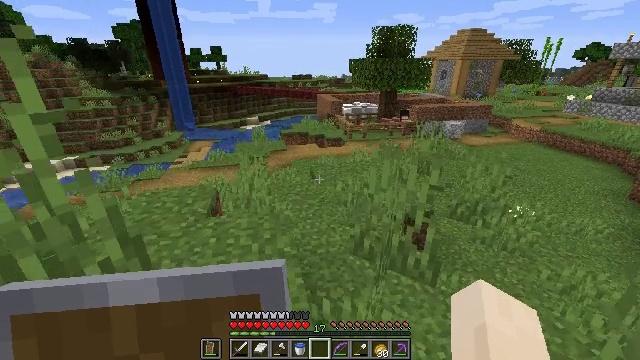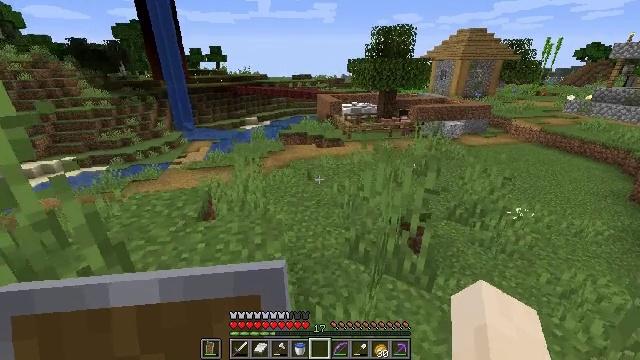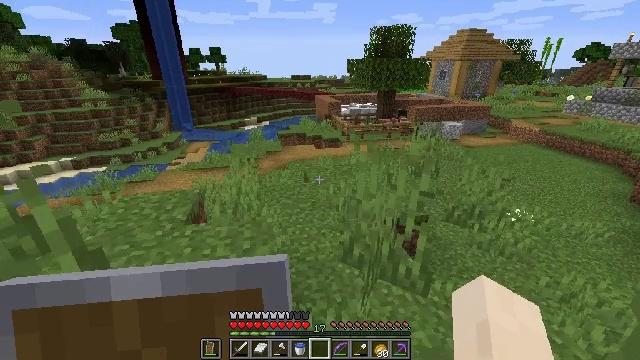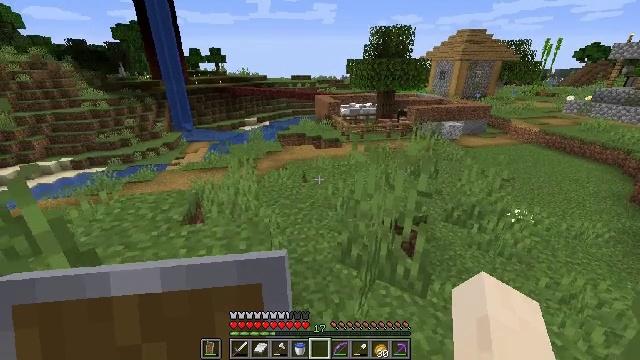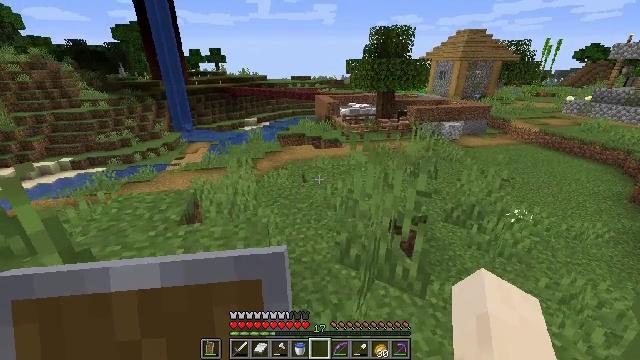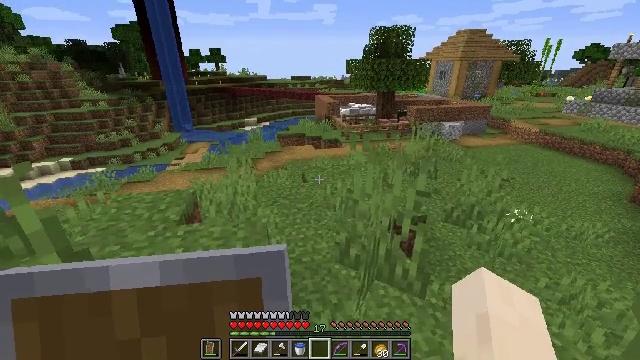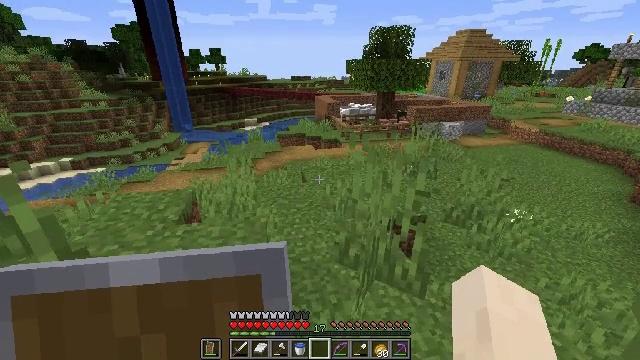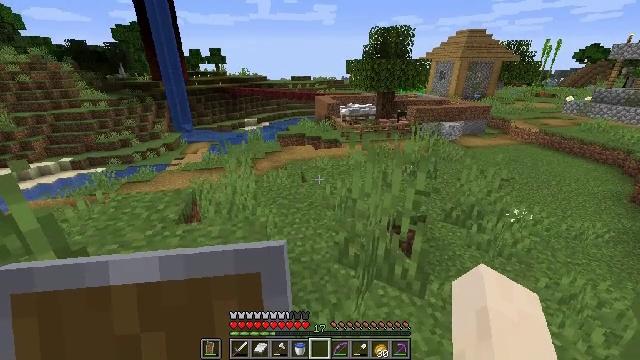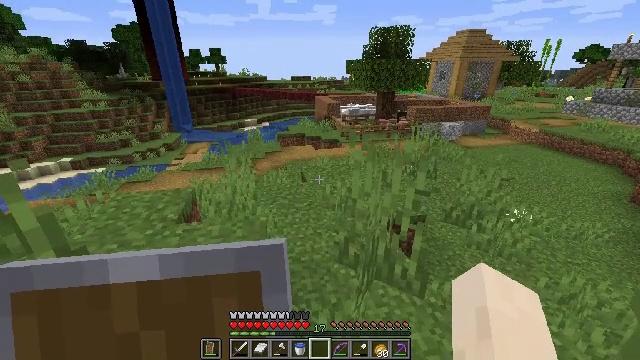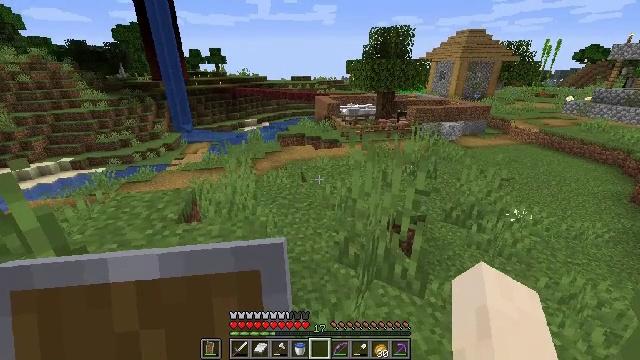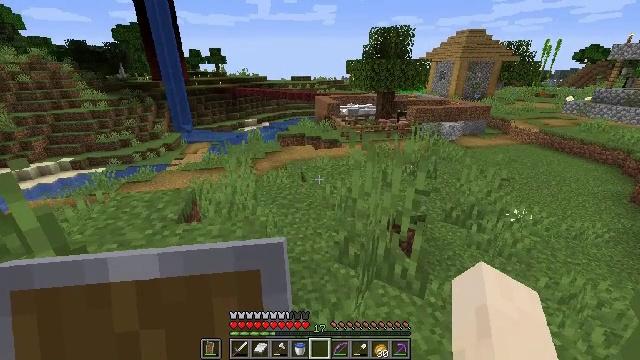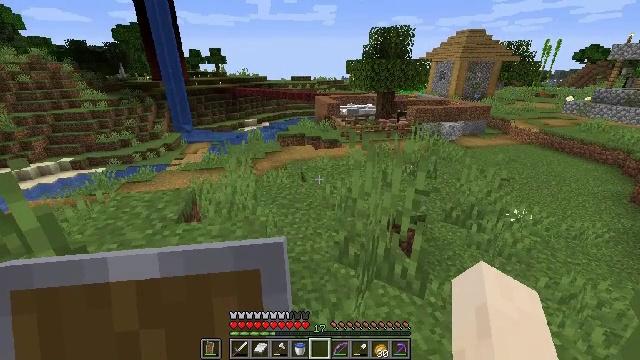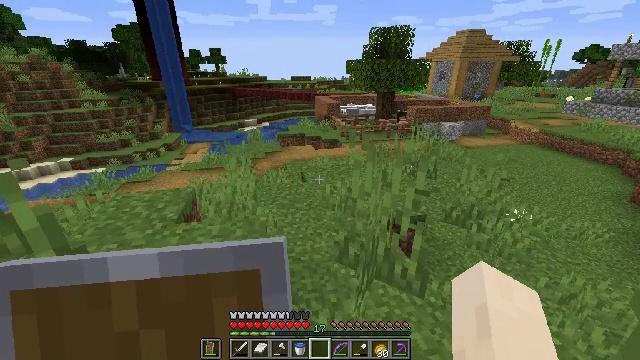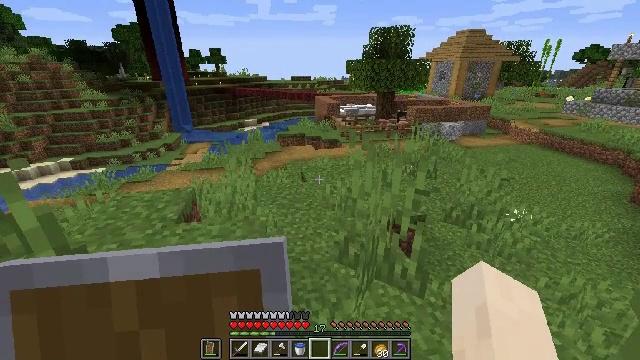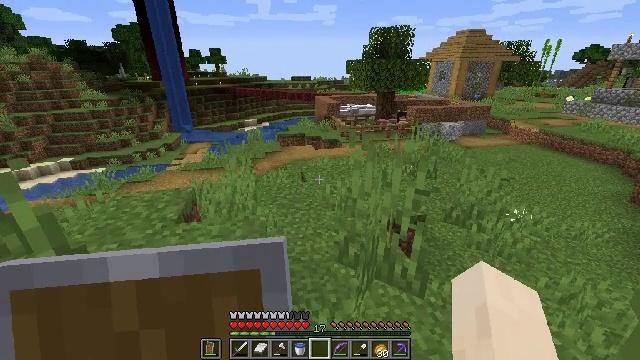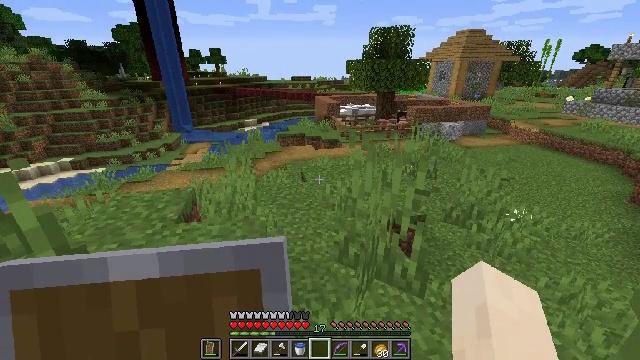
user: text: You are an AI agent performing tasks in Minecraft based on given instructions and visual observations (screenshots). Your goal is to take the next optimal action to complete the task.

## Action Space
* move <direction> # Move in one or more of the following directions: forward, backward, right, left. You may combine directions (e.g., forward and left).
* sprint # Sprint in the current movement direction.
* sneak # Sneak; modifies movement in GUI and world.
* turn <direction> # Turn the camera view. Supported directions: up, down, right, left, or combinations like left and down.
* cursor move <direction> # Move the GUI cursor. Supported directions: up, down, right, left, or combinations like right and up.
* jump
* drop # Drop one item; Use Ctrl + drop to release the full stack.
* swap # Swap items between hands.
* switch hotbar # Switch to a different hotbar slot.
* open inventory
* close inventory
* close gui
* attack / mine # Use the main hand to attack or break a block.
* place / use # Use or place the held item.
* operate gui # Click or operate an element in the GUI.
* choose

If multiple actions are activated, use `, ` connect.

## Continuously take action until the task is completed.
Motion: motion action
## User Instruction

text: Dig up some sand.
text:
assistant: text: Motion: no_op
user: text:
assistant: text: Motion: no_op
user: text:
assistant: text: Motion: no_op
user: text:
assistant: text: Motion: no_op
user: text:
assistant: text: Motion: no_op
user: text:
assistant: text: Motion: no_op
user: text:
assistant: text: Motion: no_op
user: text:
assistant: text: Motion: no_op
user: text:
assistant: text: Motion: no_op
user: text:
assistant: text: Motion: no_op
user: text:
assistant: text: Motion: no_op
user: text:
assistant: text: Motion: no_op
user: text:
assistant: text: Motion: no_op
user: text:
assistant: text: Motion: no_op
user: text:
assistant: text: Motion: no_op
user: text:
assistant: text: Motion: no_op
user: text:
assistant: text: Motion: no_op
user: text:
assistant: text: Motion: no_op
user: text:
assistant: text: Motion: no_op
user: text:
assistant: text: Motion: no_op
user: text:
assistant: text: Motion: no_op
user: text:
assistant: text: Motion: turn left
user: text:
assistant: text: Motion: move right, turn left
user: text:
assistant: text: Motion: move right, turn left
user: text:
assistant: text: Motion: move right, turn left
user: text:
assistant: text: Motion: move right, turn left
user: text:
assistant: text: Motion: move right, turn left
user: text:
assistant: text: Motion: move right, turn left and up
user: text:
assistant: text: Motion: turn left and up
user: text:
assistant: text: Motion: no_op